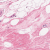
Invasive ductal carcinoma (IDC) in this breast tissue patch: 0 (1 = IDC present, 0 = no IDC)